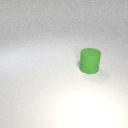
large green rubber cylinder